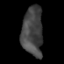
Tissue: prostate
Cell type: T cells
Senescence score: 0.8312
Nuclear area (px): 1005
Mean DAPI intensity: 69.294